Field crop: maize
Growth stage: 2
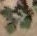
Species: chenopodium